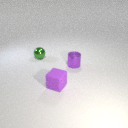
small purple rubber cube to the right of small green metal sphere